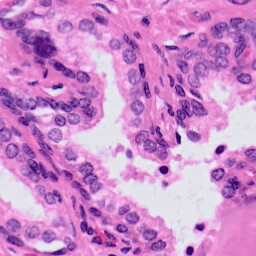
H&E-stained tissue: Prostate